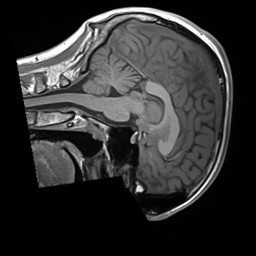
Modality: T1w
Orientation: sagittal
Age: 22
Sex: male
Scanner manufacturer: siemens
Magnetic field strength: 3 T
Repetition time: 1.8 s
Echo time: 0.00232 s